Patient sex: M
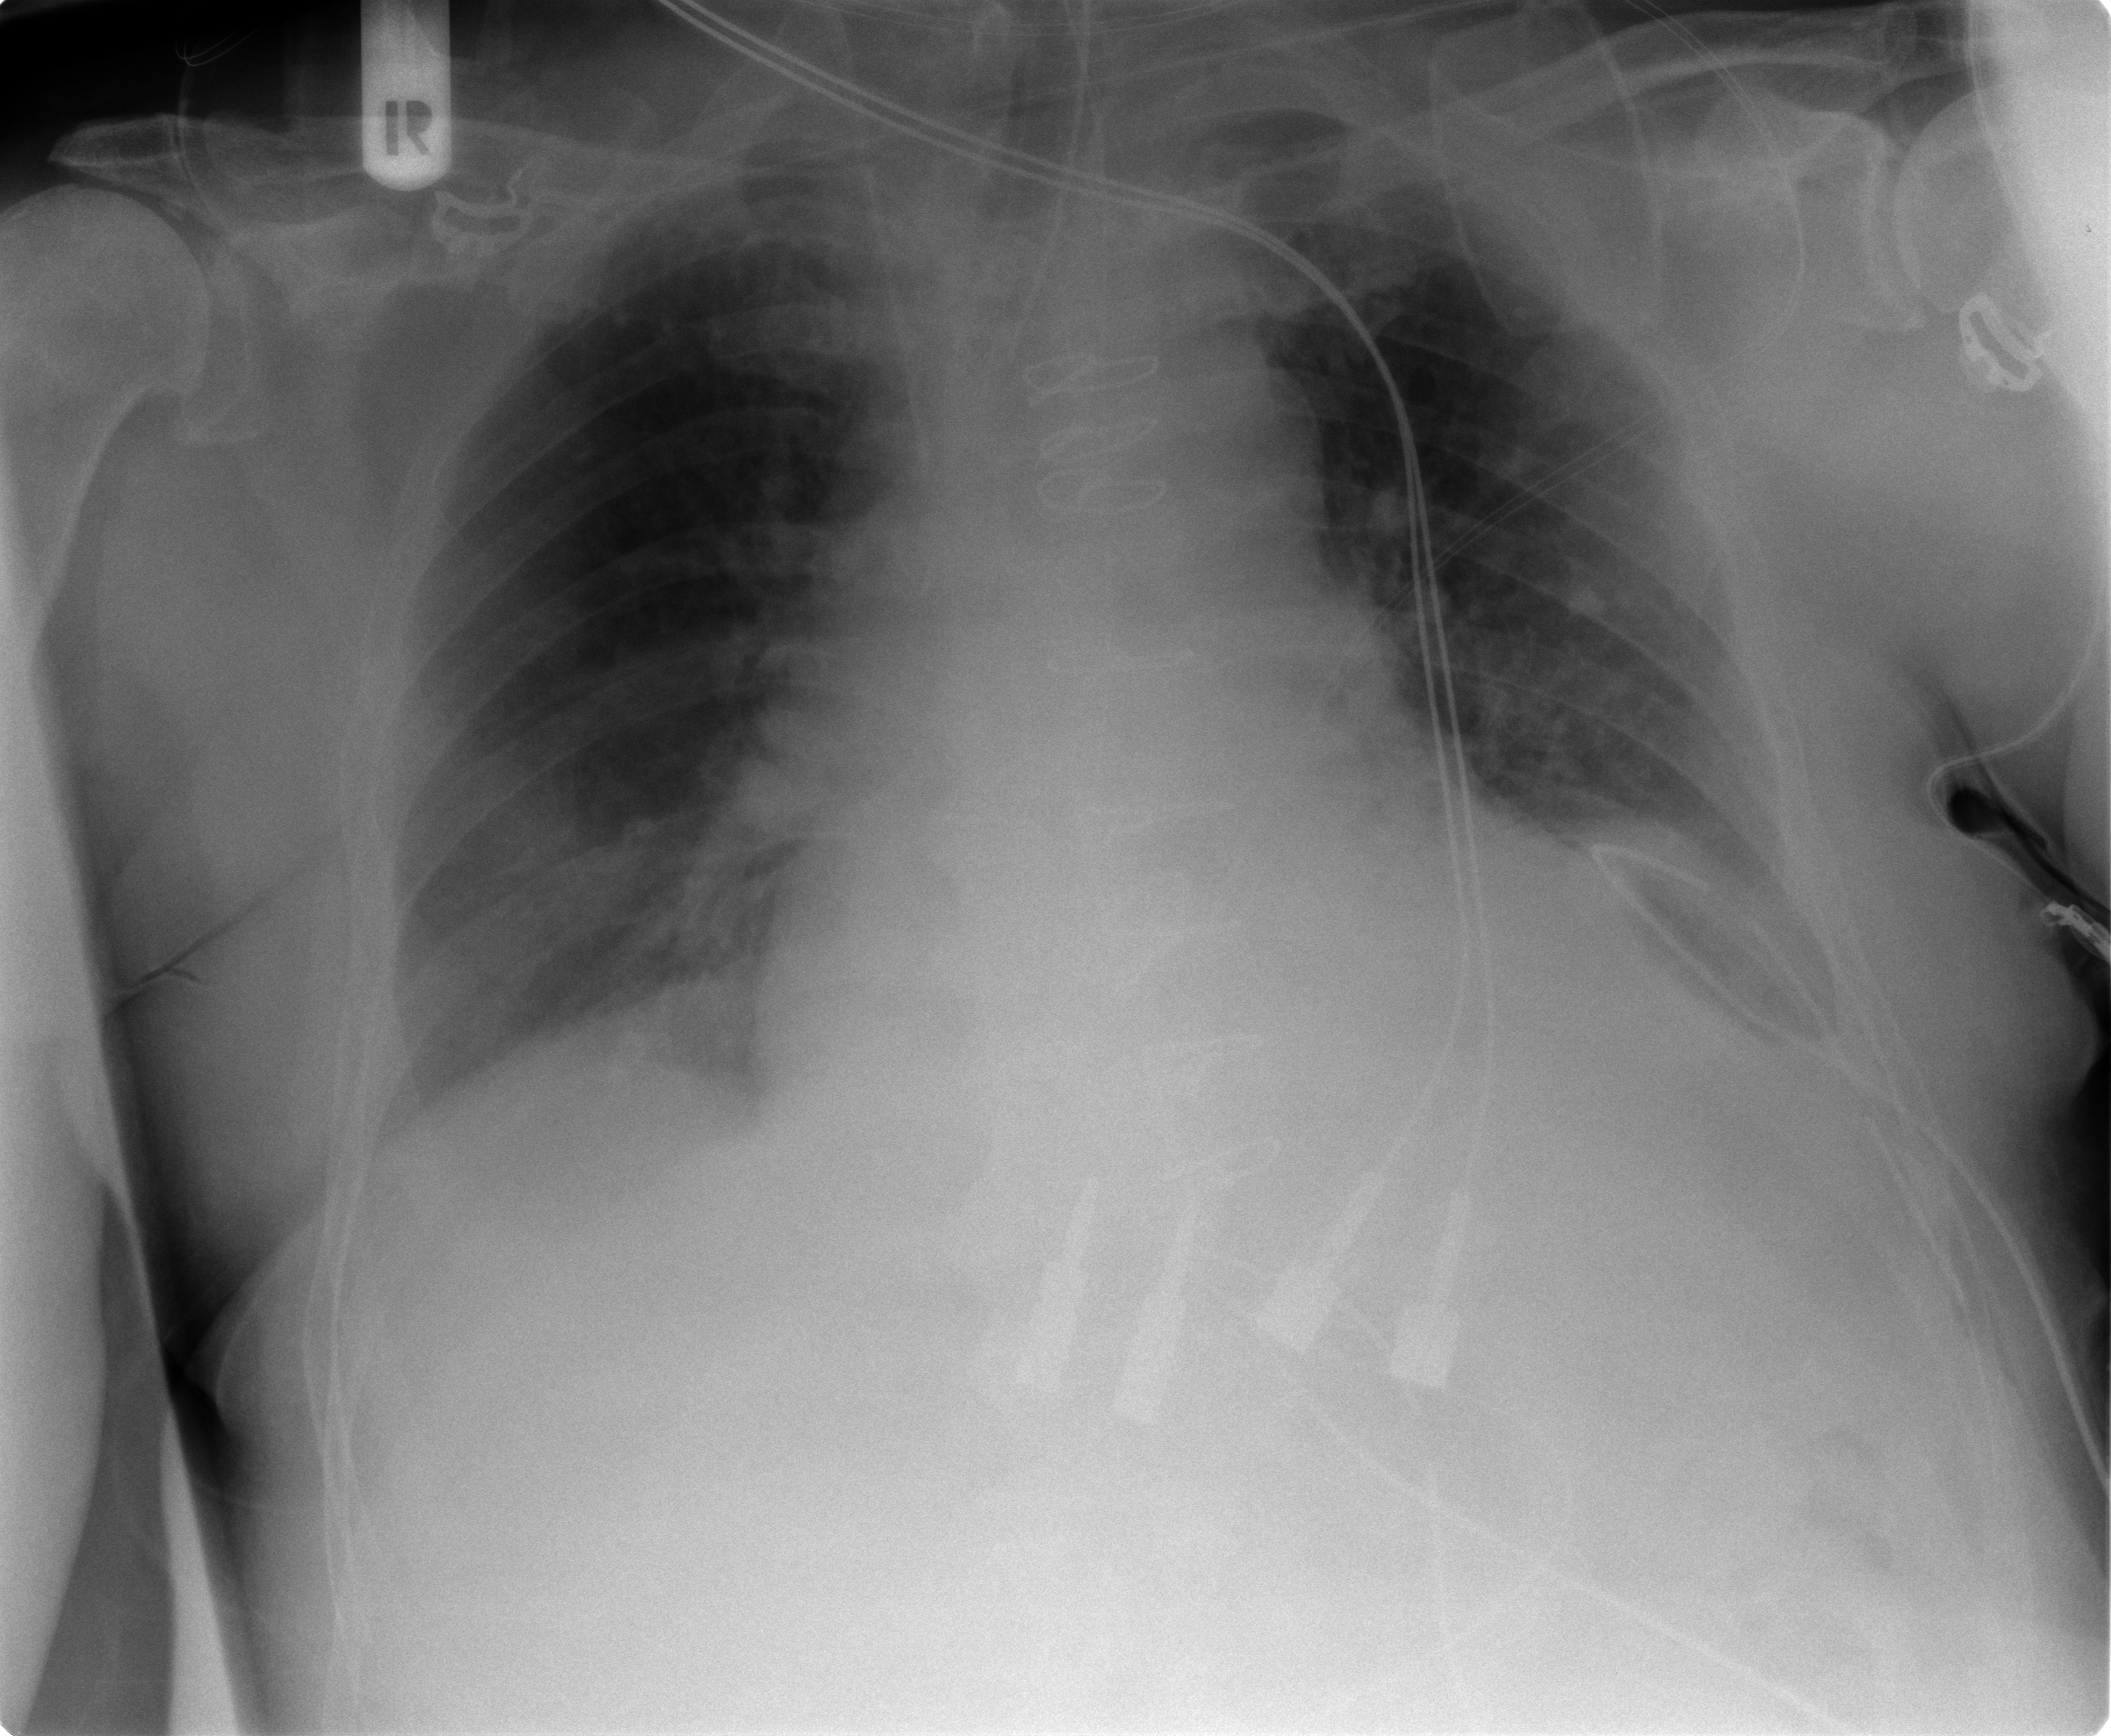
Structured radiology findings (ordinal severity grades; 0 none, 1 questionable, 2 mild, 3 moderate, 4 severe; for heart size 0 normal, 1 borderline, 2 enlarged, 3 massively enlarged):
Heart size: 2
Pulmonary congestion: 2
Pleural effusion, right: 1
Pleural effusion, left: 1
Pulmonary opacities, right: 0
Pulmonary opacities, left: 1
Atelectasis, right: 2
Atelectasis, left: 2